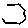
Label: hexagon